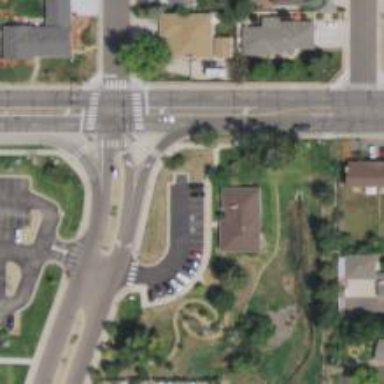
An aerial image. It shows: Footway with zebra markings indicating pedestrian crossing.